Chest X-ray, AP view. Patient: 47 years old, sex M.
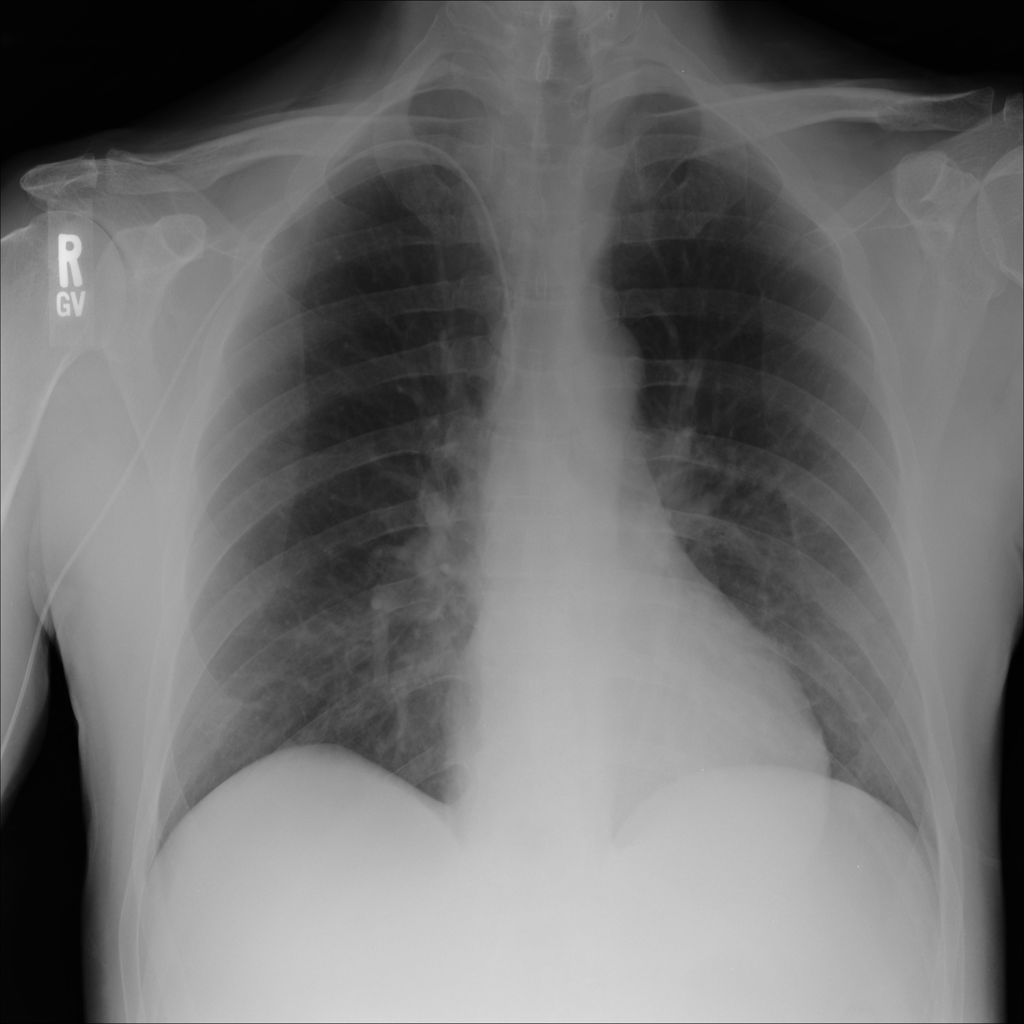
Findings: No Finding